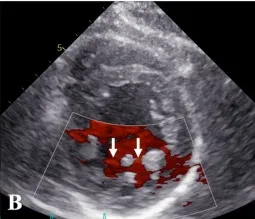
Transthoracic echocardiogram. (B) Flow between intertrabecular recesses by intraventricular blood on color Doppler (white arrows).
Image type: radiology (ultrasound)